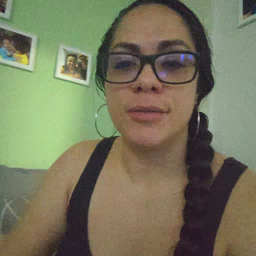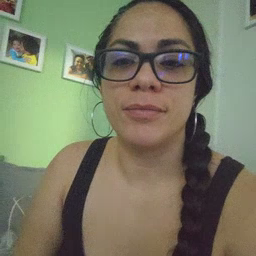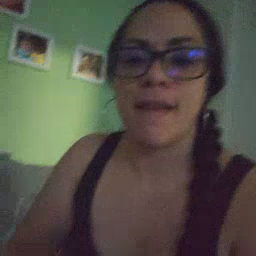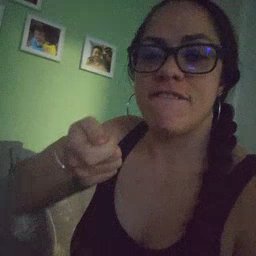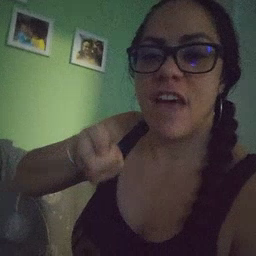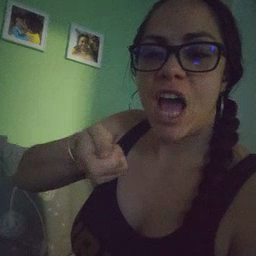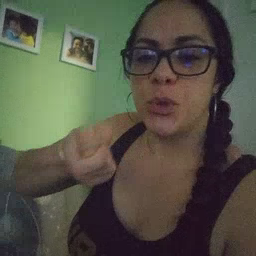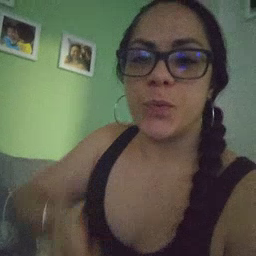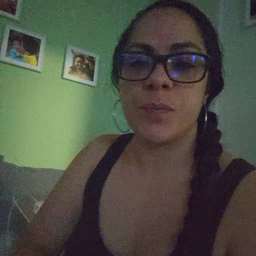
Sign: vacuum